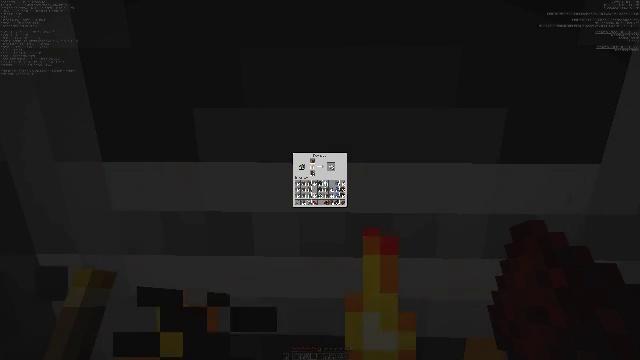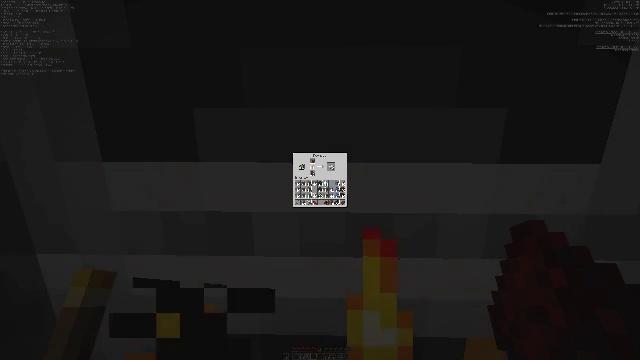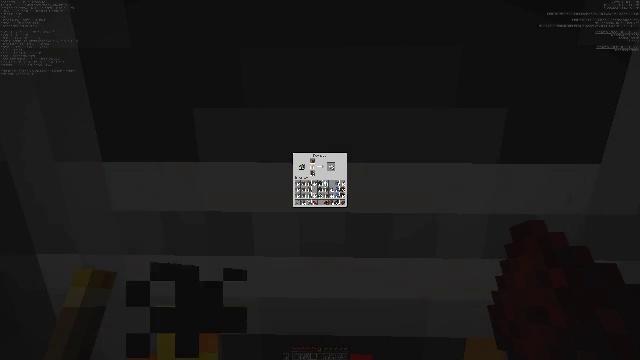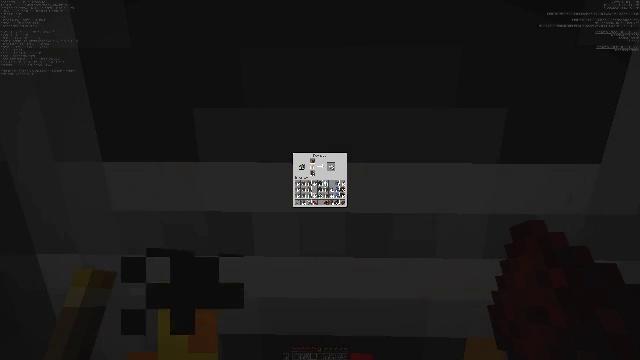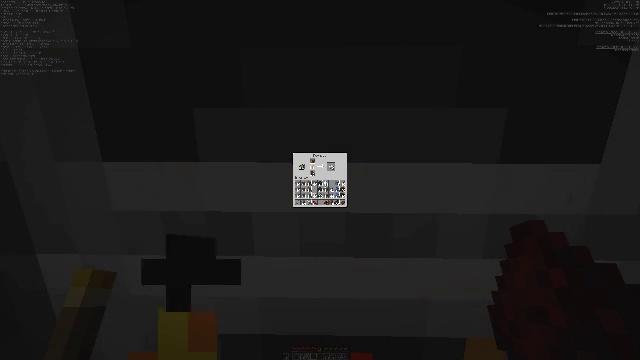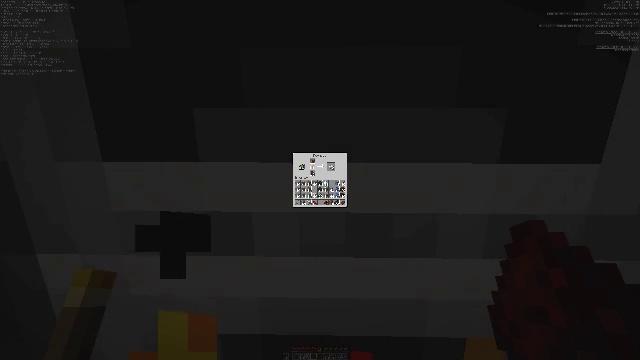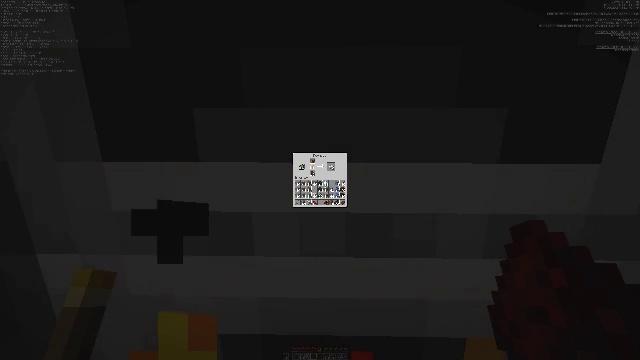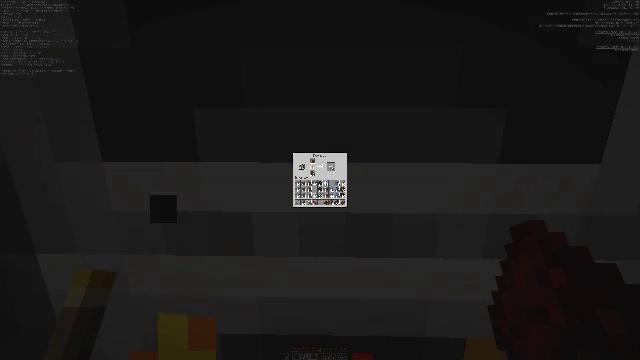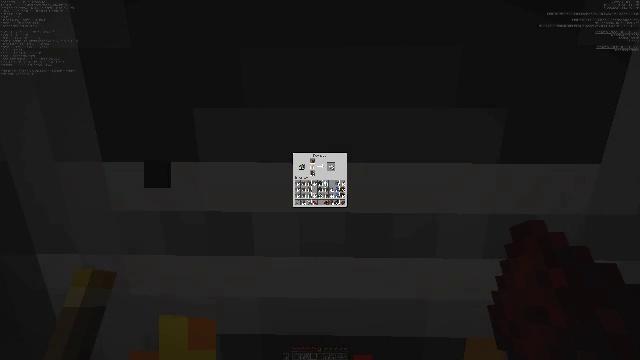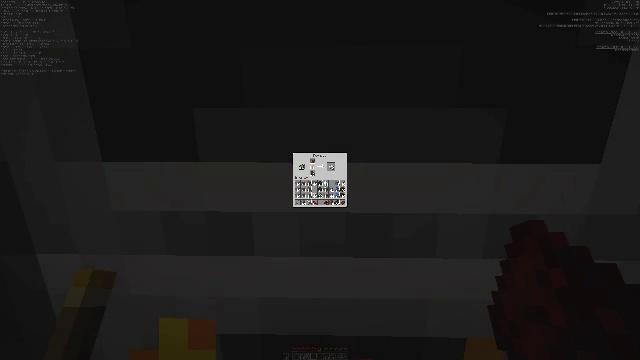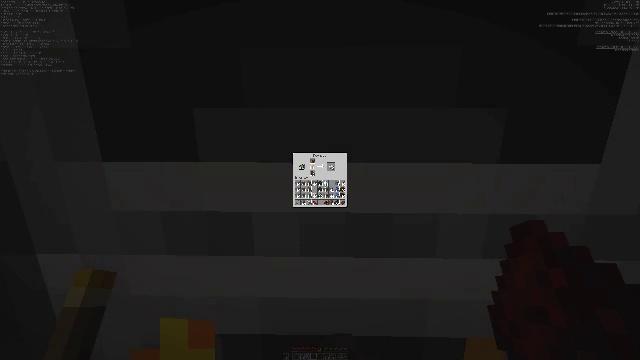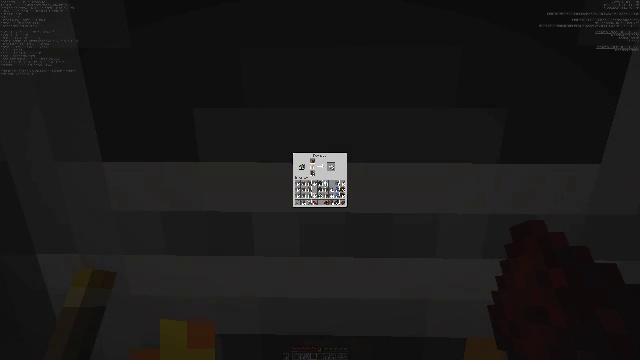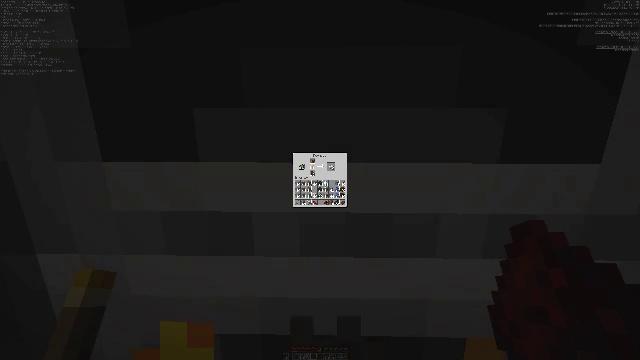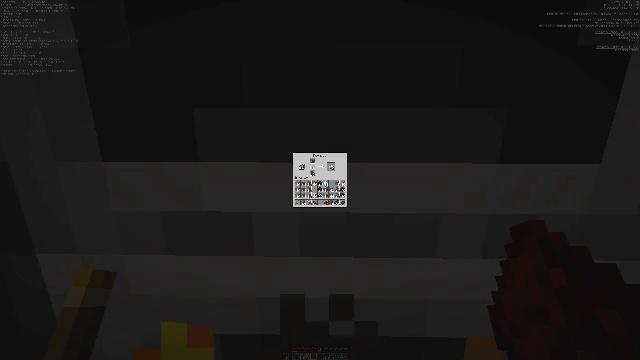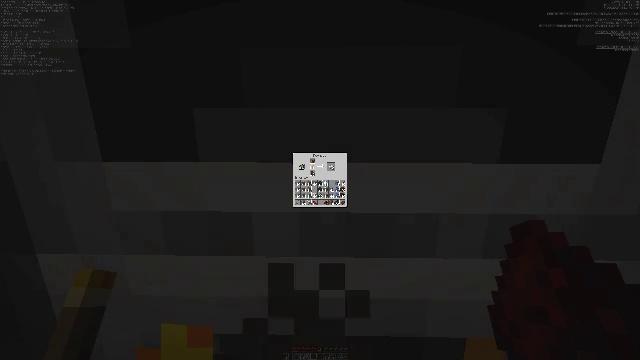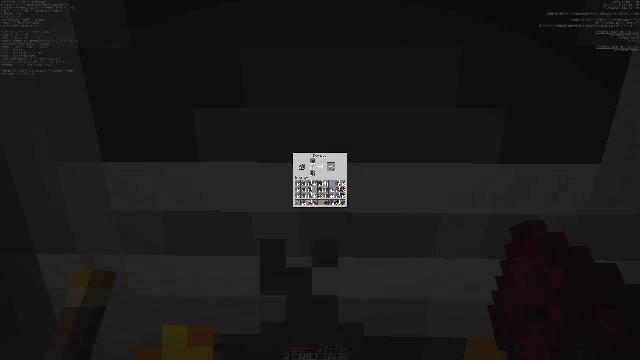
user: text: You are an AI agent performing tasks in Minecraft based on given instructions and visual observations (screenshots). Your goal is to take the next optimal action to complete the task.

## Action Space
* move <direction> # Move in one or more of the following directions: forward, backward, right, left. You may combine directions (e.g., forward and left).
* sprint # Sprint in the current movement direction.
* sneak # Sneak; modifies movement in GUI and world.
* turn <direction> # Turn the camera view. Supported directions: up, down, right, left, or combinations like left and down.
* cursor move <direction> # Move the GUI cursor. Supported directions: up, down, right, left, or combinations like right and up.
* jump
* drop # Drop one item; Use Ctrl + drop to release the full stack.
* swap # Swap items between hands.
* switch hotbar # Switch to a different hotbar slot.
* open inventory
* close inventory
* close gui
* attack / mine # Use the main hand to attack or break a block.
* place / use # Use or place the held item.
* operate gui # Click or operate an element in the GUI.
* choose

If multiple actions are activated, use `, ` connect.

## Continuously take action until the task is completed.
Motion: motion action
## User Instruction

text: Get an iron ingot by cooking iron ore.
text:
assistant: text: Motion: no_op
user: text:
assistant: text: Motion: no_op
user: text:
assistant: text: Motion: no_op
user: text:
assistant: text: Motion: no_op
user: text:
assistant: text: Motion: no_op
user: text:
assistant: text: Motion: no_op
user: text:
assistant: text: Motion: no_op
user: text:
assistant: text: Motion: no_op
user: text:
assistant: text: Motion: no_op
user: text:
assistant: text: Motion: no_op
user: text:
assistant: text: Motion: no_op
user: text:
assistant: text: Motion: no_op
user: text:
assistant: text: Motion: no_op
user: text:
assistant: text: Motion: no_op
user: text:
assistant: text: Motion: no_op
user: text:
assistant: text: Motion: no_op
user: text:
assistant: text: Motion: no_op
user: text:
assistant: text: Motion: no_op
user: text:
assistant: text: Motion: no_op
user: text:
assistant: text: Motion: no_op
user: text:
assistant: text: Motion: no_op
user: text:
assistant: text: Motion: no_op
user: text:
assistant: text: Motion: no_op
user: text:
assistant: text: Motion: no_op
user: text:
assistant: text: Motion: no_op
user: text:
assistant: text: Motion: no_op
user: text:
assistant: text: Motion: no_op
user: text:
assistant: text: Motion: no_op
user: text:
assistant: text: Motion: no_op
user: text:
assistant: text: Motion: turn right and down